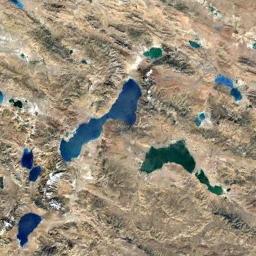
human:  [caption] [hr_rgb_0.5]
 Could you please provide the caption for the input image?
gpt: Some lakes of different sizes and colors lie in a rolling wasteland .

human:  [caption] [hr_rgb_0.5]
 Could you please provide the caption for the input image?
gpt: There are many lakes of different shapes and sizes .

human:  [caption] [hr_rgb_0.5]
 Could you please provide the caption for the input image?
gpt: The lake is irregular in shape .

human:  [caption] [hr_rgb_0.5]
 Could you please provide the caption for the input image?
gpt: There is a group of irregular blue lakes on the brown mountains .

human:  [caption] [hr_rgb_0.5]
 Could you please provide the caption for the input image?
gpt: There are some lakes in a brown mountain with many ridges .